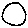
Label: circle